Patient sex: F
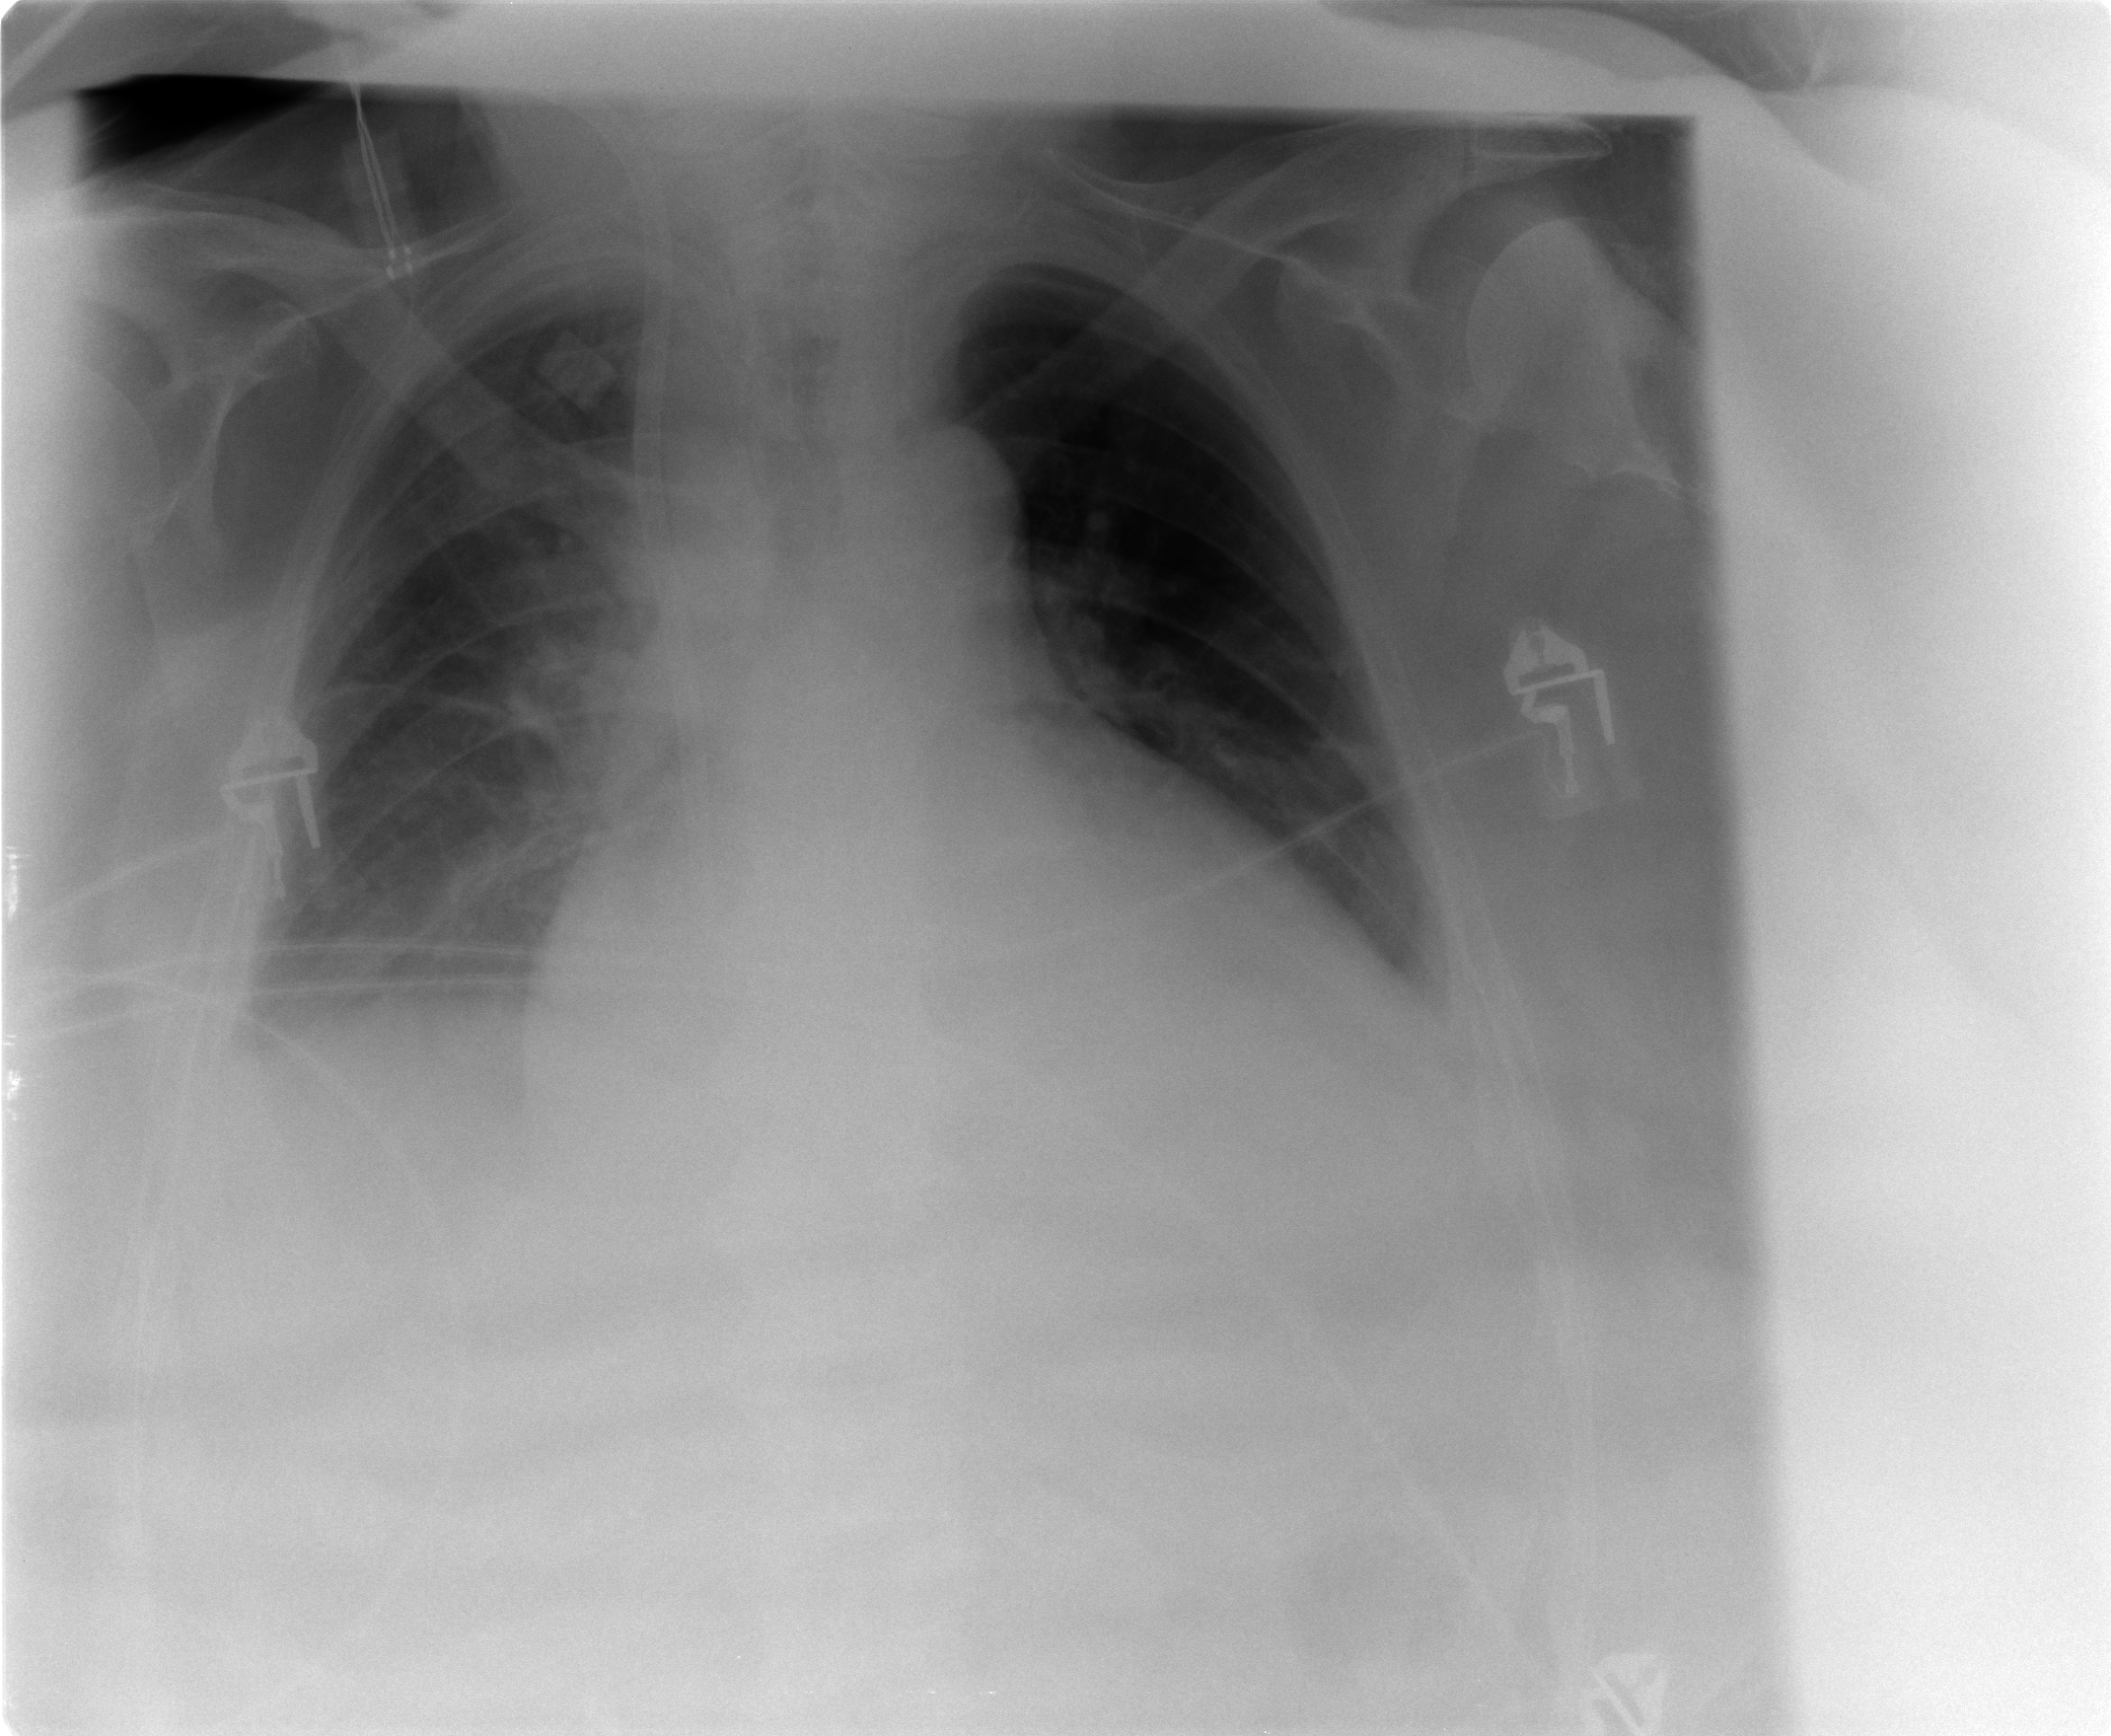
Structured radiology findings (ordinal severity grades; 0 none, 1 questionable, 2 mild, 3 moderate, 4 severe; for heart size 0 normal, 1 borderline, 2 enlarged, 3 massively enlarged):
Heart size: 2
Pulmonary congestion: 2
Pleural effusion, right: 1
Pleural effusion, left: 1
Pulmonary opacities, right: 0
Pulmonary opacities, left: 0
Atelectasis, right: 2
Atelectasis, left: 2